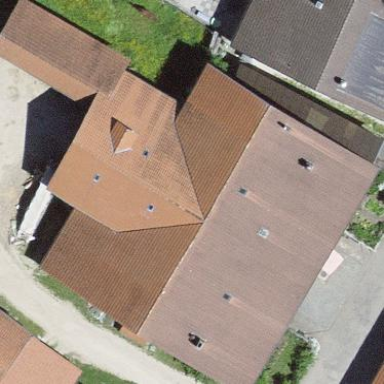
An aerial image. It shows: Farm building.